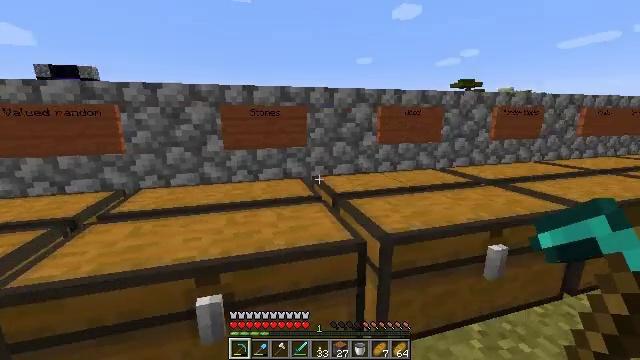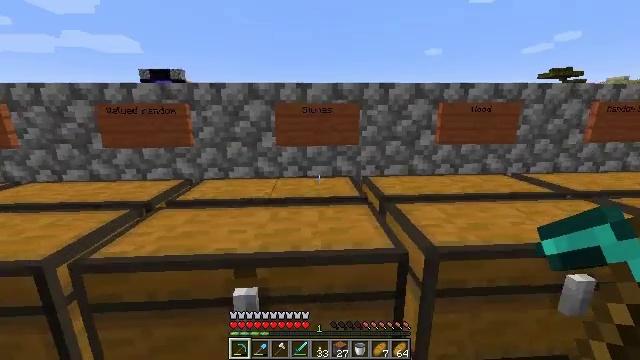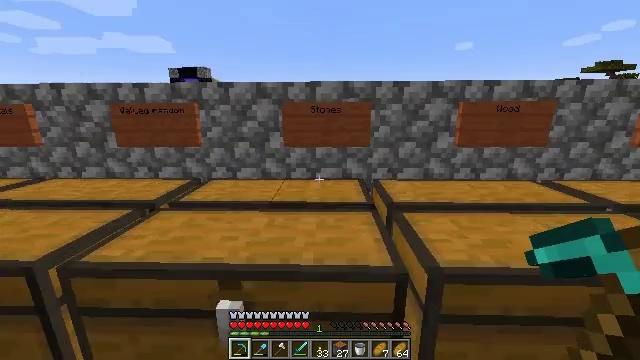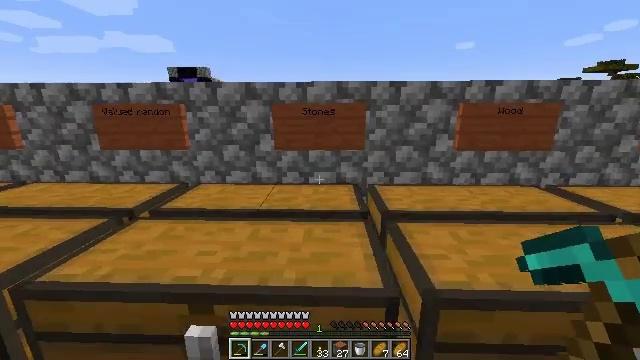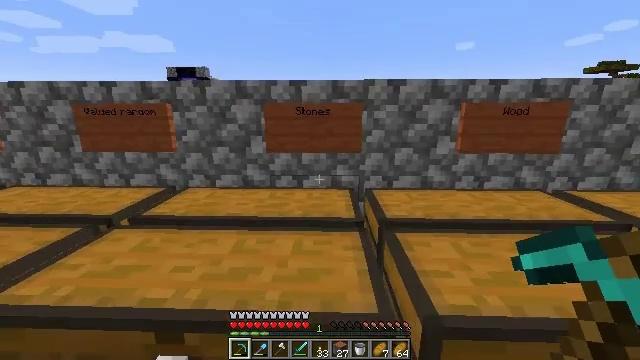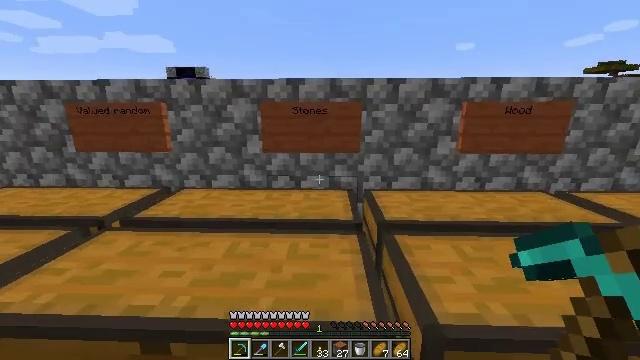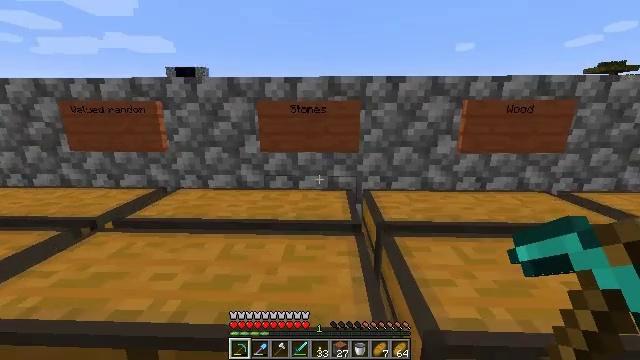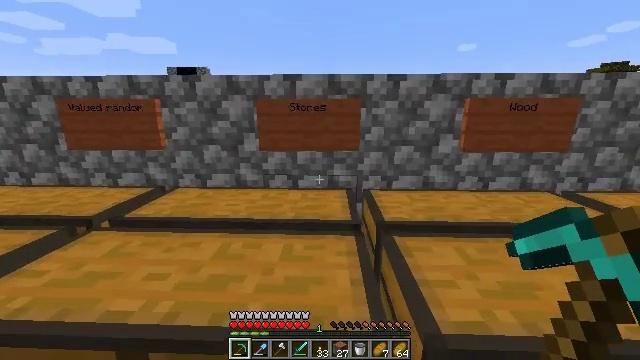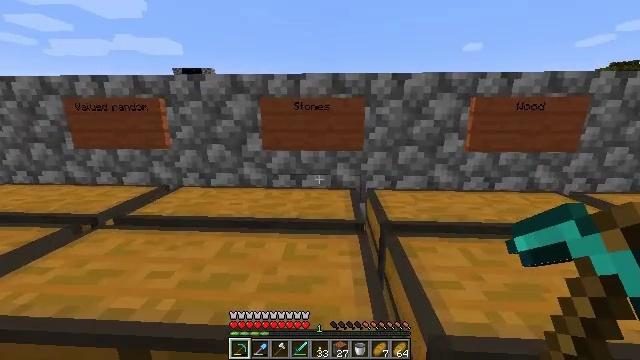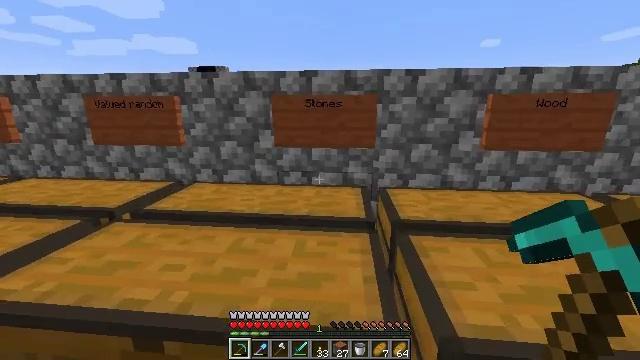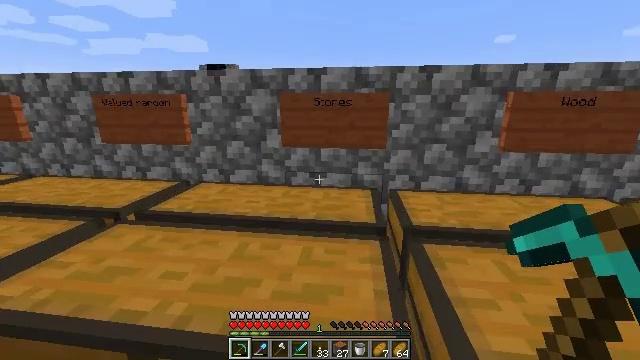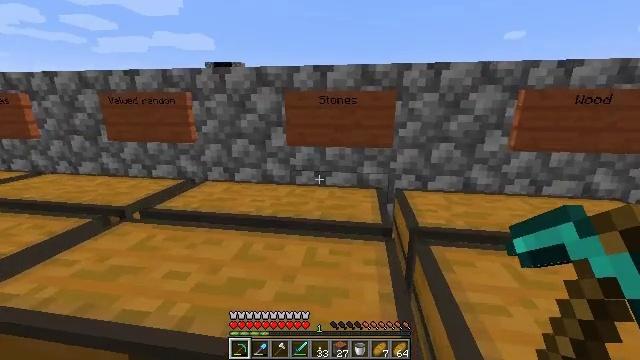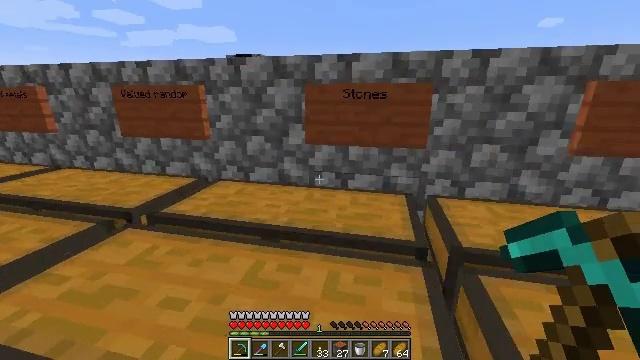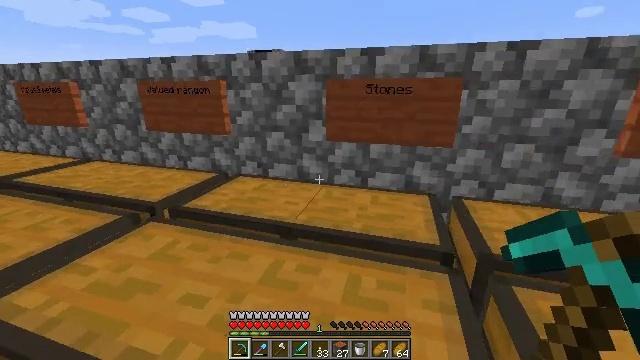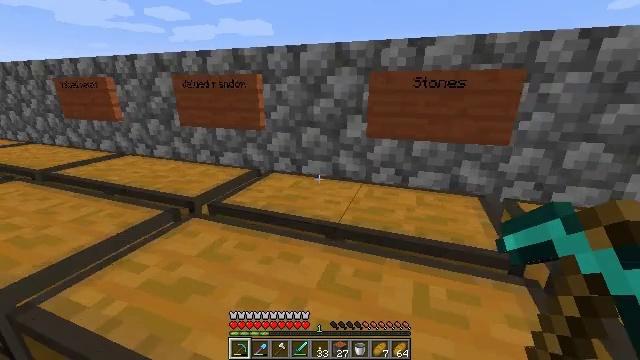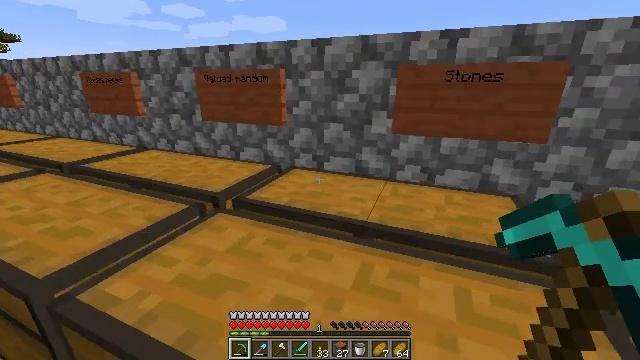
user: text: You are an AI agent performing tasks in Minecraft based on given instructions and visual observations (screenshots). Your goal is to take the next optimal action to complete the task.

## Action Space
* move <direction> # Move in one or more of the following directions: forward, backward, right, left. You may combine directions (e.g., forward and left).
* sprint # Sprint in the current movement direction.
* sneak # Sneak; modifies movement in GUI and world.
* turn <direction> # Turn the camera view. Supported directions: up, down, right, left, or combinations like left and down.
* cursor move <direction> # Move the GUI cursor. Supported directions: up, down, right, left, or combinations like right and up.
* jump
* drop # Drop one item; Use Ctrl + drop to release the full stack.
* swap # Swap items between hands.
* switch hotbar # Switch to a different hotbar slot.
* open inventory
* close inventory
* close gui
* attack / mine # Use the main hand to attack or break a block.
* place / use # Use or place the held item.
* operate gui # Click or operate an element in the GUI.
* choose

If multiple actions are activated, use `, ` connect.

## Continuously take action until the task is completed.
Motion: motion action
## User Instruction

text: Remove a furnace from the inventory.
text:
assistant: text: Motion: move forward and move right, turn left
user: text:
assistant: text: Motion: move forward, turn left
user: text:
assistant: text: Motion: move forward
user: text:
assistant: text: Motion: no_op
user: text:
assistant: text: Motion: no_op
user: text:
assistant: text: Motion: no_op
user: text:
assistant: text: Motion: no_op
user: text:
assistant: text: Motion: no_op
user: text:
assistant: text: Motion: turn left
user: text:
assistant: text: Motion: move forward, turn left
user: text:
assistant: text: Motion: move forward, turn left
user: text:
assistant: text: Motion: move forward and move left, turn left and down
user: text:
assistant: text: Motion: move forward and move left, turn left
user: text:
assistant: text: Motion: move forward and move left, turn left
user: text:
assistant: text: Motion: move forward and move left, turn left
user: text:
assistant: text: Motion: move forward and move left, turn left
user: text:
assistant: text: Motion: move forward and move left, turn left
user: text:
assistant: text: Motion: move forward
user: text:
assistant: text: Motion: no_op
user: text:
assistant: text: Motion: no_op
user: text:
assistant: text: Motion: no_op
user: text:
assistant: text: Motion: no_op
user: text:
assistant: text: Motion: no_op
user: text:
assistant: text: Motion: no_op
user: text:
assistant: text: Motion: no_op
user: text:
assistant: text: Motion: no_op
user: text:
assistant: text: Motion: no_op
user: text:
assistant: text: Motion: use / place
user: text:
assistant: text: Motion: use / place
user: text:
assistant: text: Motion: use / place